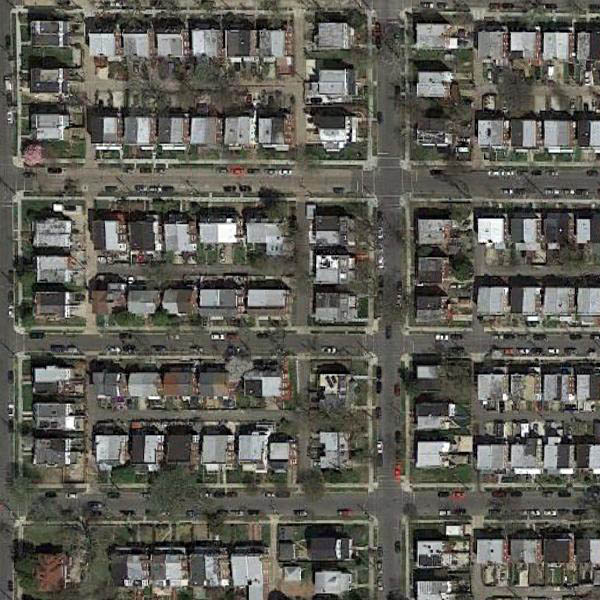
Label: DenseResidential